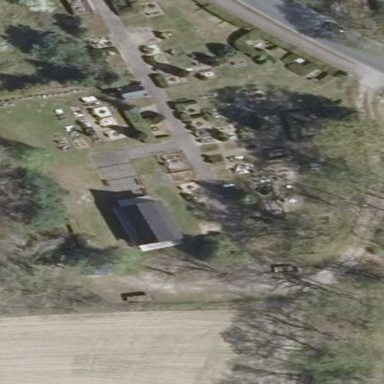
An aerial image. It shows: Cemetery.